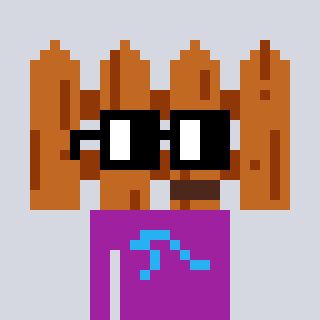
a pixel art character with square black glasses, a fence-shaped head and a magenta-colored body on a cool background